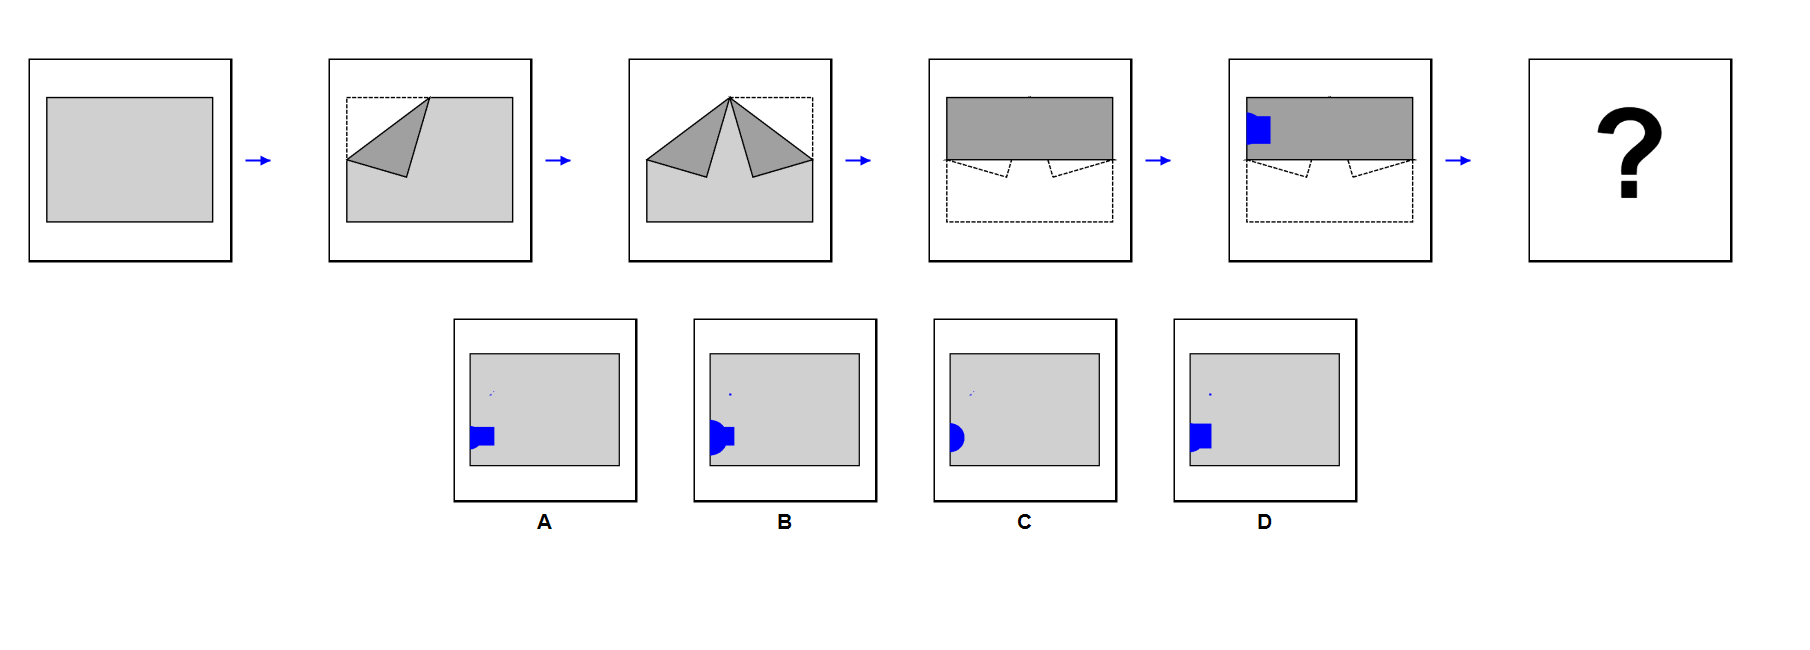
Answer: D